Question: I have two dimensions sorting bug in IE8 and below.
IE just doesn't know to handle this thing.

As you can see, there are two levels of sorting items. Two dimensions.
In all of the browsers this thing works perfect. Only IE get crazy.
'''
$("#experienciasProfissionais").sortable({
placeholder: 'ui-state-highlight',
cursor: 'n-resize',
handle: '.drag',
axis: 'y',
revert: true,
over: function (event, ui) {
ui.placeholder.css('height', ui.item.css('height'));
},
tolerance: 'intersect'
});
$("#experienciasProfissionais > li > ul").sortable({
placeholder: 'ui-state-highlight',
cursor: 'n-resize',
axis: 'y',
revert: true,
over: function (event, ui) {
ui.placeholder.css('height', ui.item.css('height'));
},
tolerance: 'intersect'
});
'''
The moment I let the first JQ object to run, everything gets messed up. He accept only one level of sorting. 2 are totally forbidden.
In FF & Chrome everything is just fine. Only IE gives the creeps.
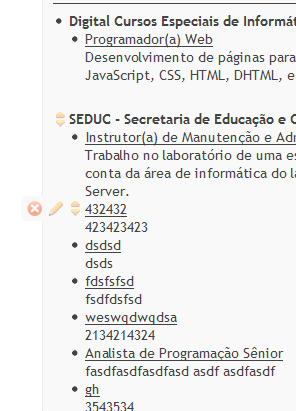
Answer: I had this same problem, but your code got me thinking. I believe the bug occurs because the item you are clicking is in both lists, and thus ambiguous. So, IE incorrectly decides to move what you are clicking, as well as any parents that are also sortable. The solution I found was to add a 'handle' definition to the shallow list (e.g. "#experienciasProfissionais > li > ul"). This eliminates the ambiguity so that the thing being dragged can only refer to one sortable list.